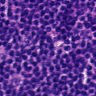
Metastatic tissue present: no